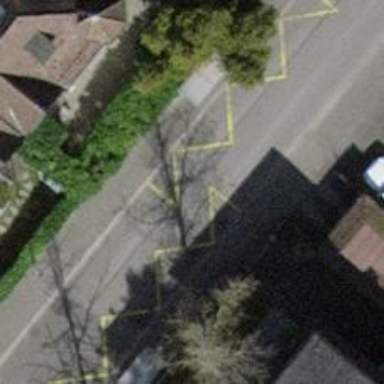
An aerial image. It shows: Bus stop equipped with public transport stop position.